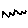
Label: zigzag